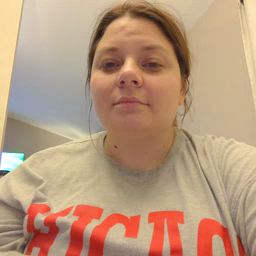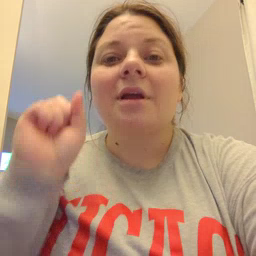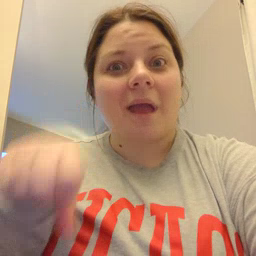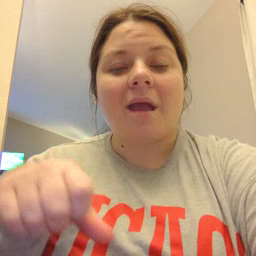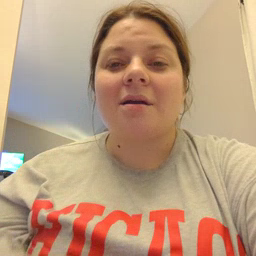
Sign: can